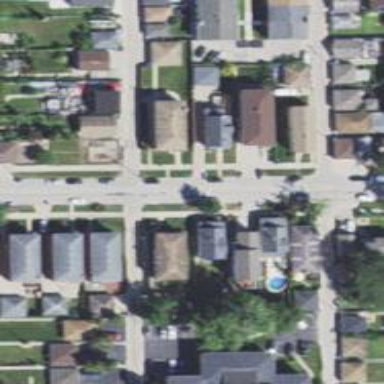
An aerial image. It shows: Alley classified as service road.